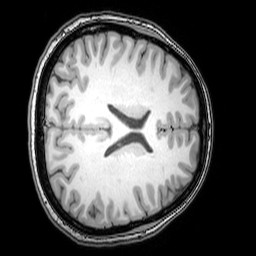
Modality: T1w
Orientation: axial
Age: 22
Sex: female
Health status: healthy
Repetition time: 0.081 s
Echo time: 0.037 s